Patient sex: M
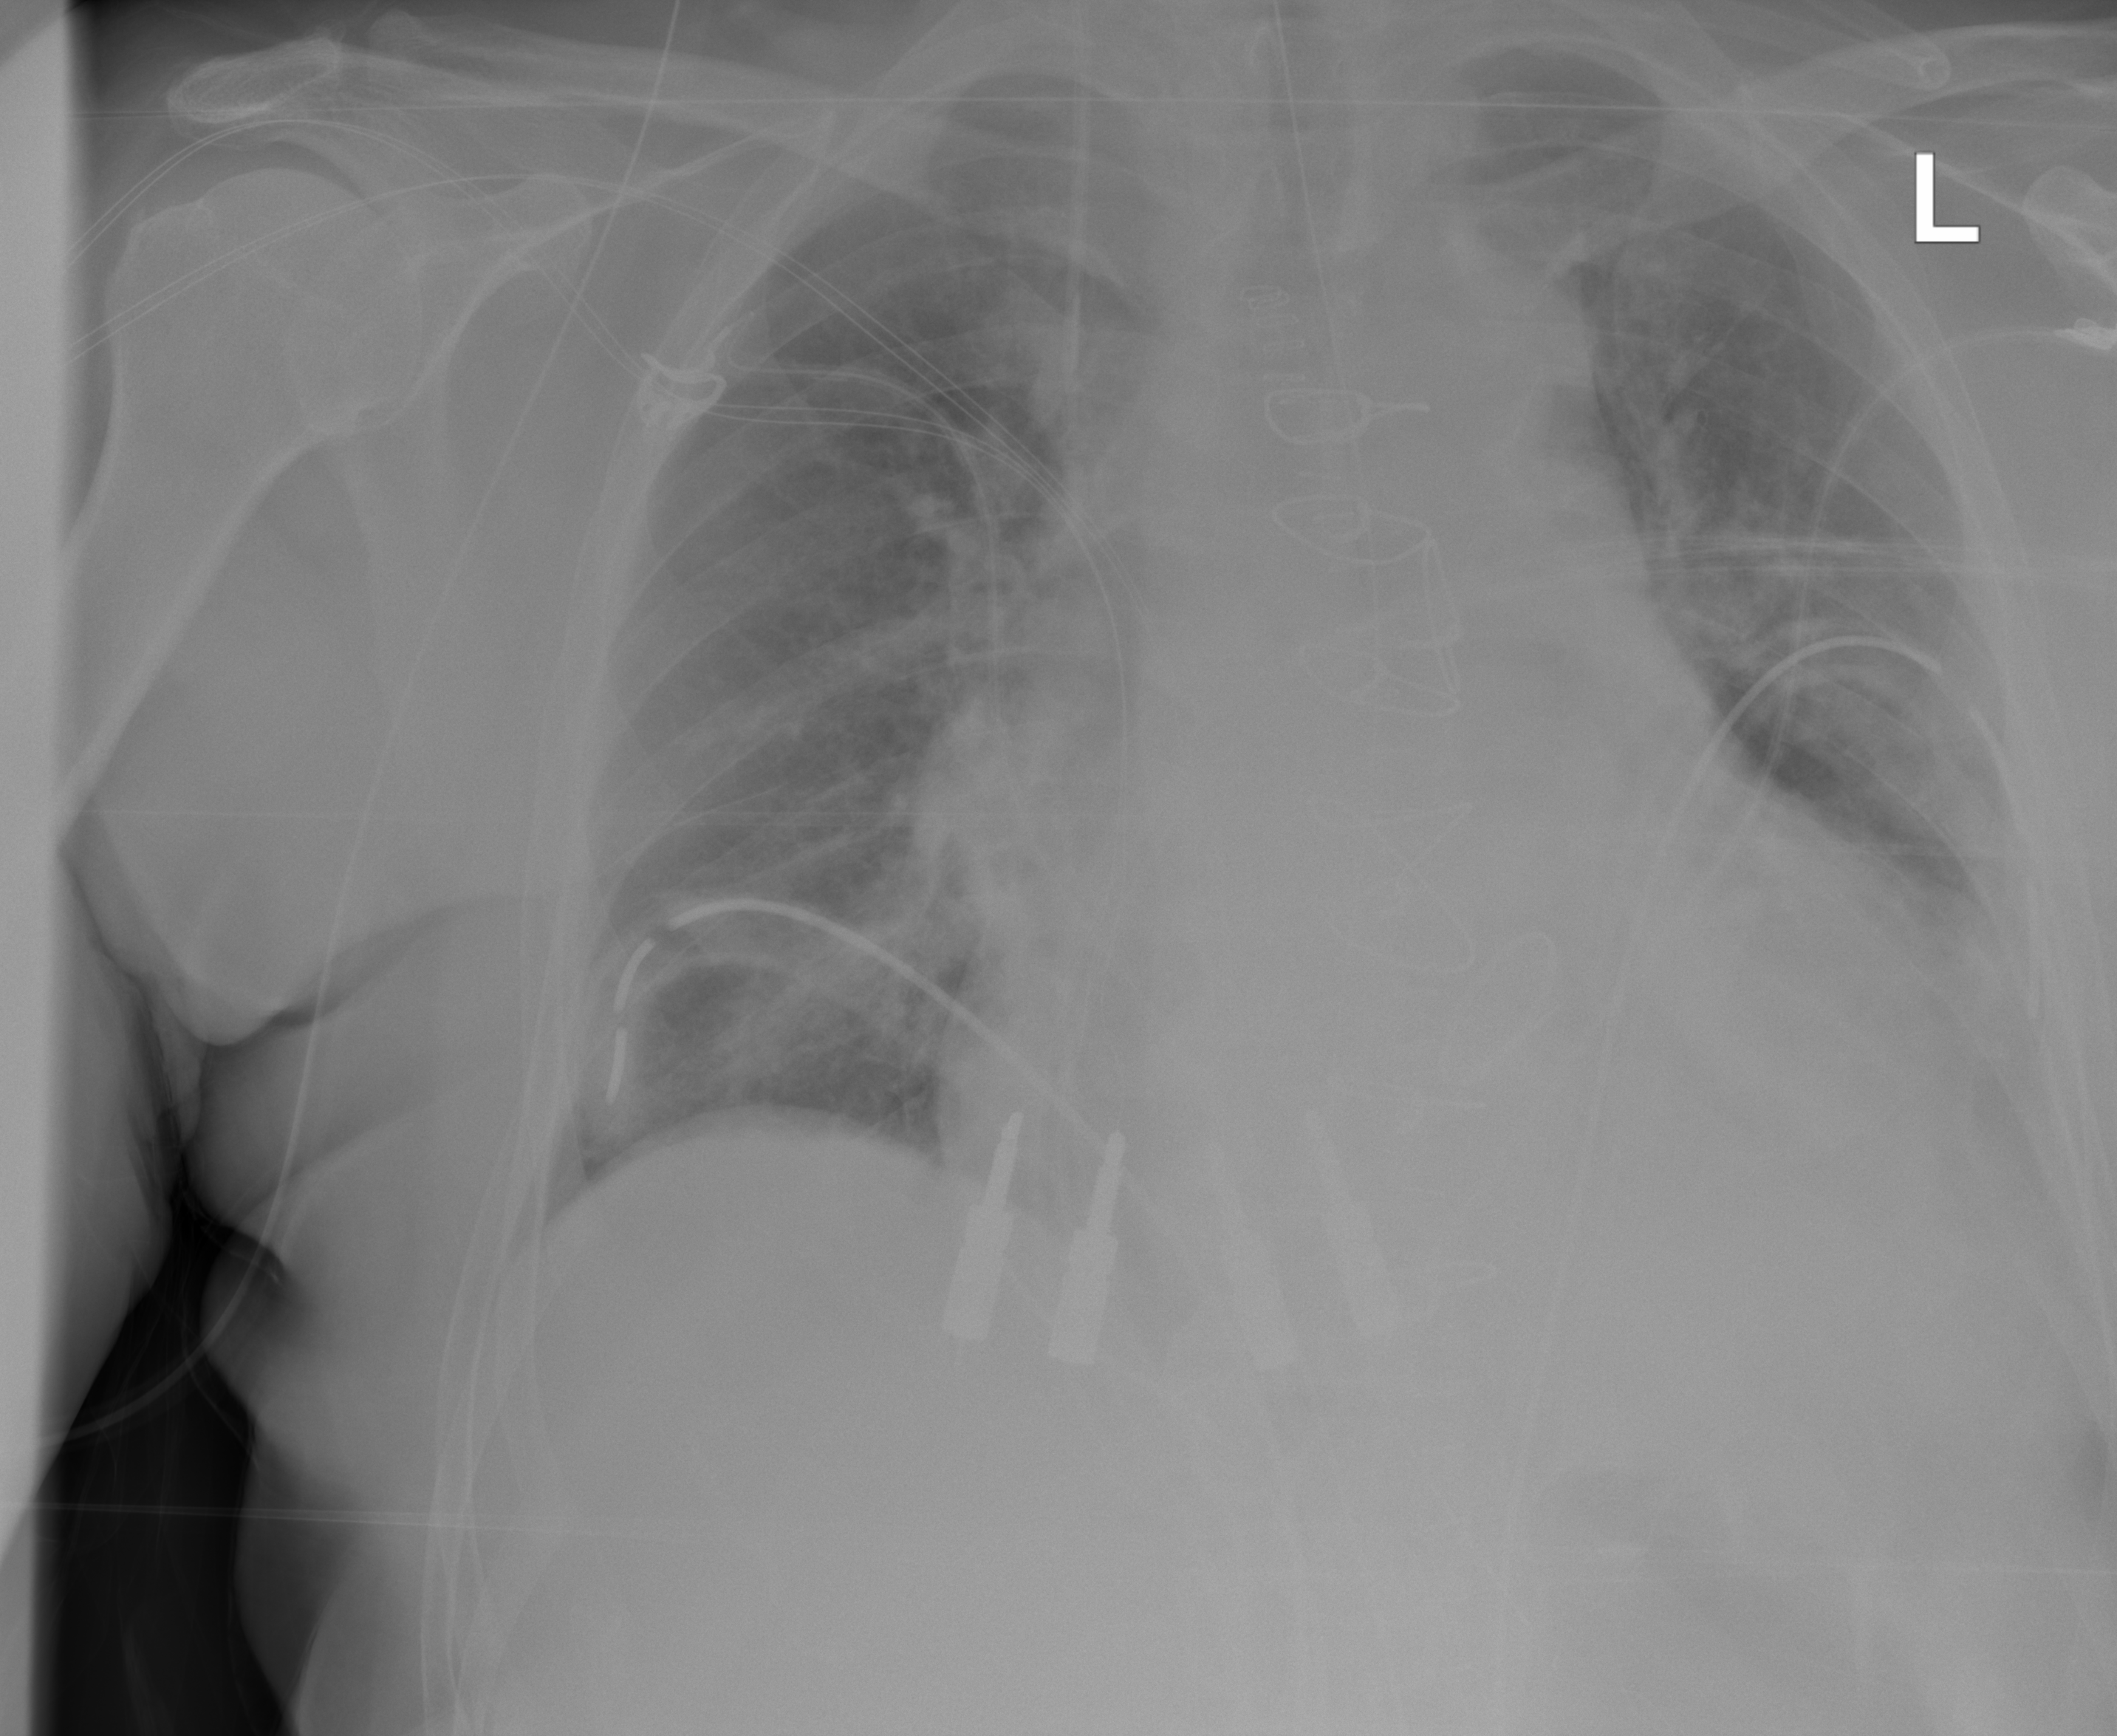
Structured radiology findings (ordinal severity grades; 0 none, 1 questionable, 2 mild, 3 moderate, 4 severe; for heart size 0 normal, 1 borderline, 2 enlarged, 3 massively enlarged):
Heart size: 2
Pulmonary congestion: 2
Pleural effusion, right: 0
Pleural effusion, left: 2
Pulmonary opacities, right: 0
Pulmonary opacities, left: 0
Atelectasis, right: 2
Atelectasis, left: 2